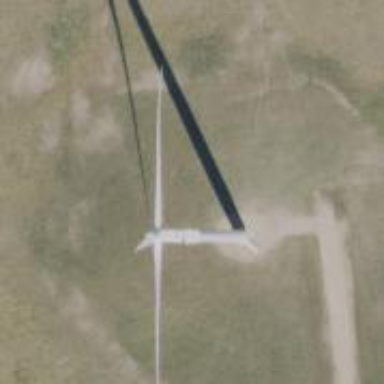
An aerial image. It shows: Wind generator powered by horizontal-axis wind turbine.